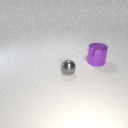
small gray metal sphere to the left of large purple metal cylinder